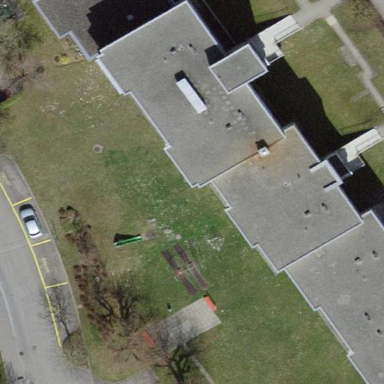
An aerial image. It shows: Terrace building.